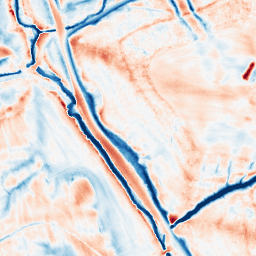
Category: edge_preserving
Decomposition family: guided
Decomposition parameters: radius: 8
eps: 0.001
Upsampling method: sinc_hamming
Upsampling parameters: scale: 2
kernel_size: 8
Upsampling scale: 2